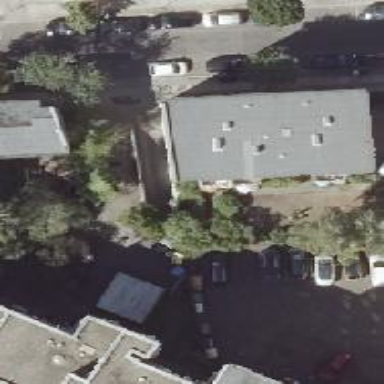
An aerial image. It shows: Parking entrance.